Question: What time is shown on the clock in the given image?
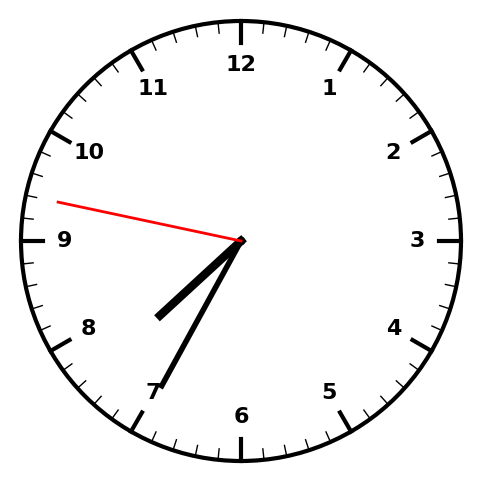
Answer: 07:34:47